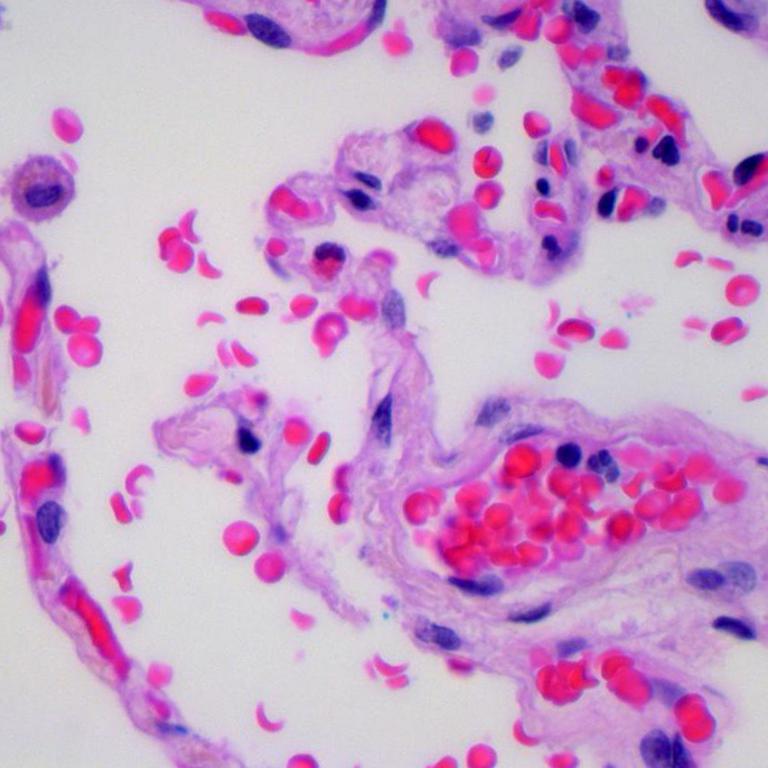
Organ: lung
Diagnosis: benign